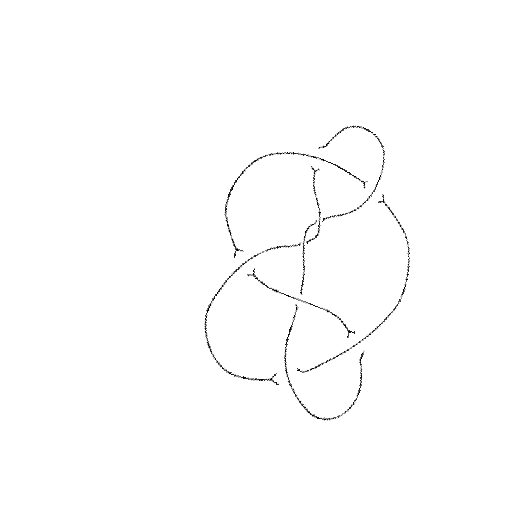
Crossing number: 8